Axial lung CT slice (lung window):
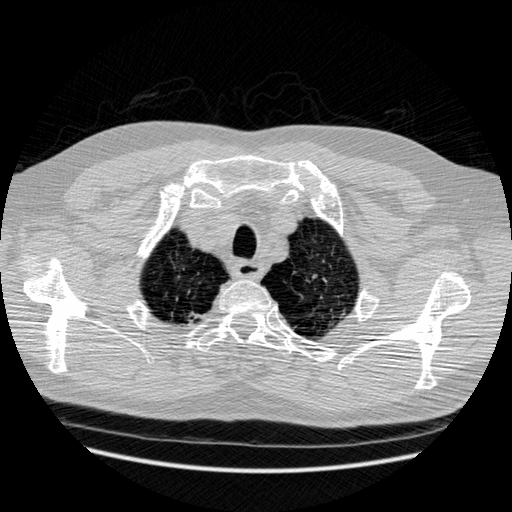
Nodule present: no